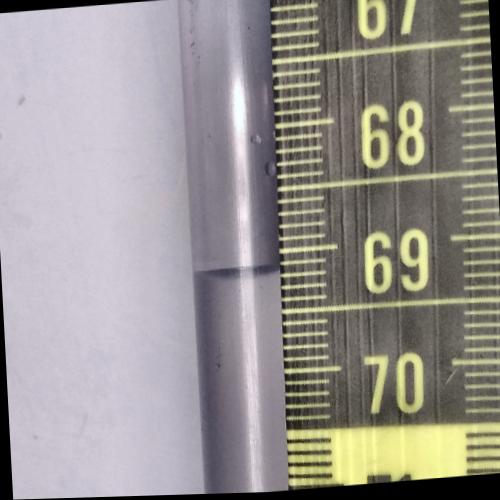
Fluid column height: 69.2 cm